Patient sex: F
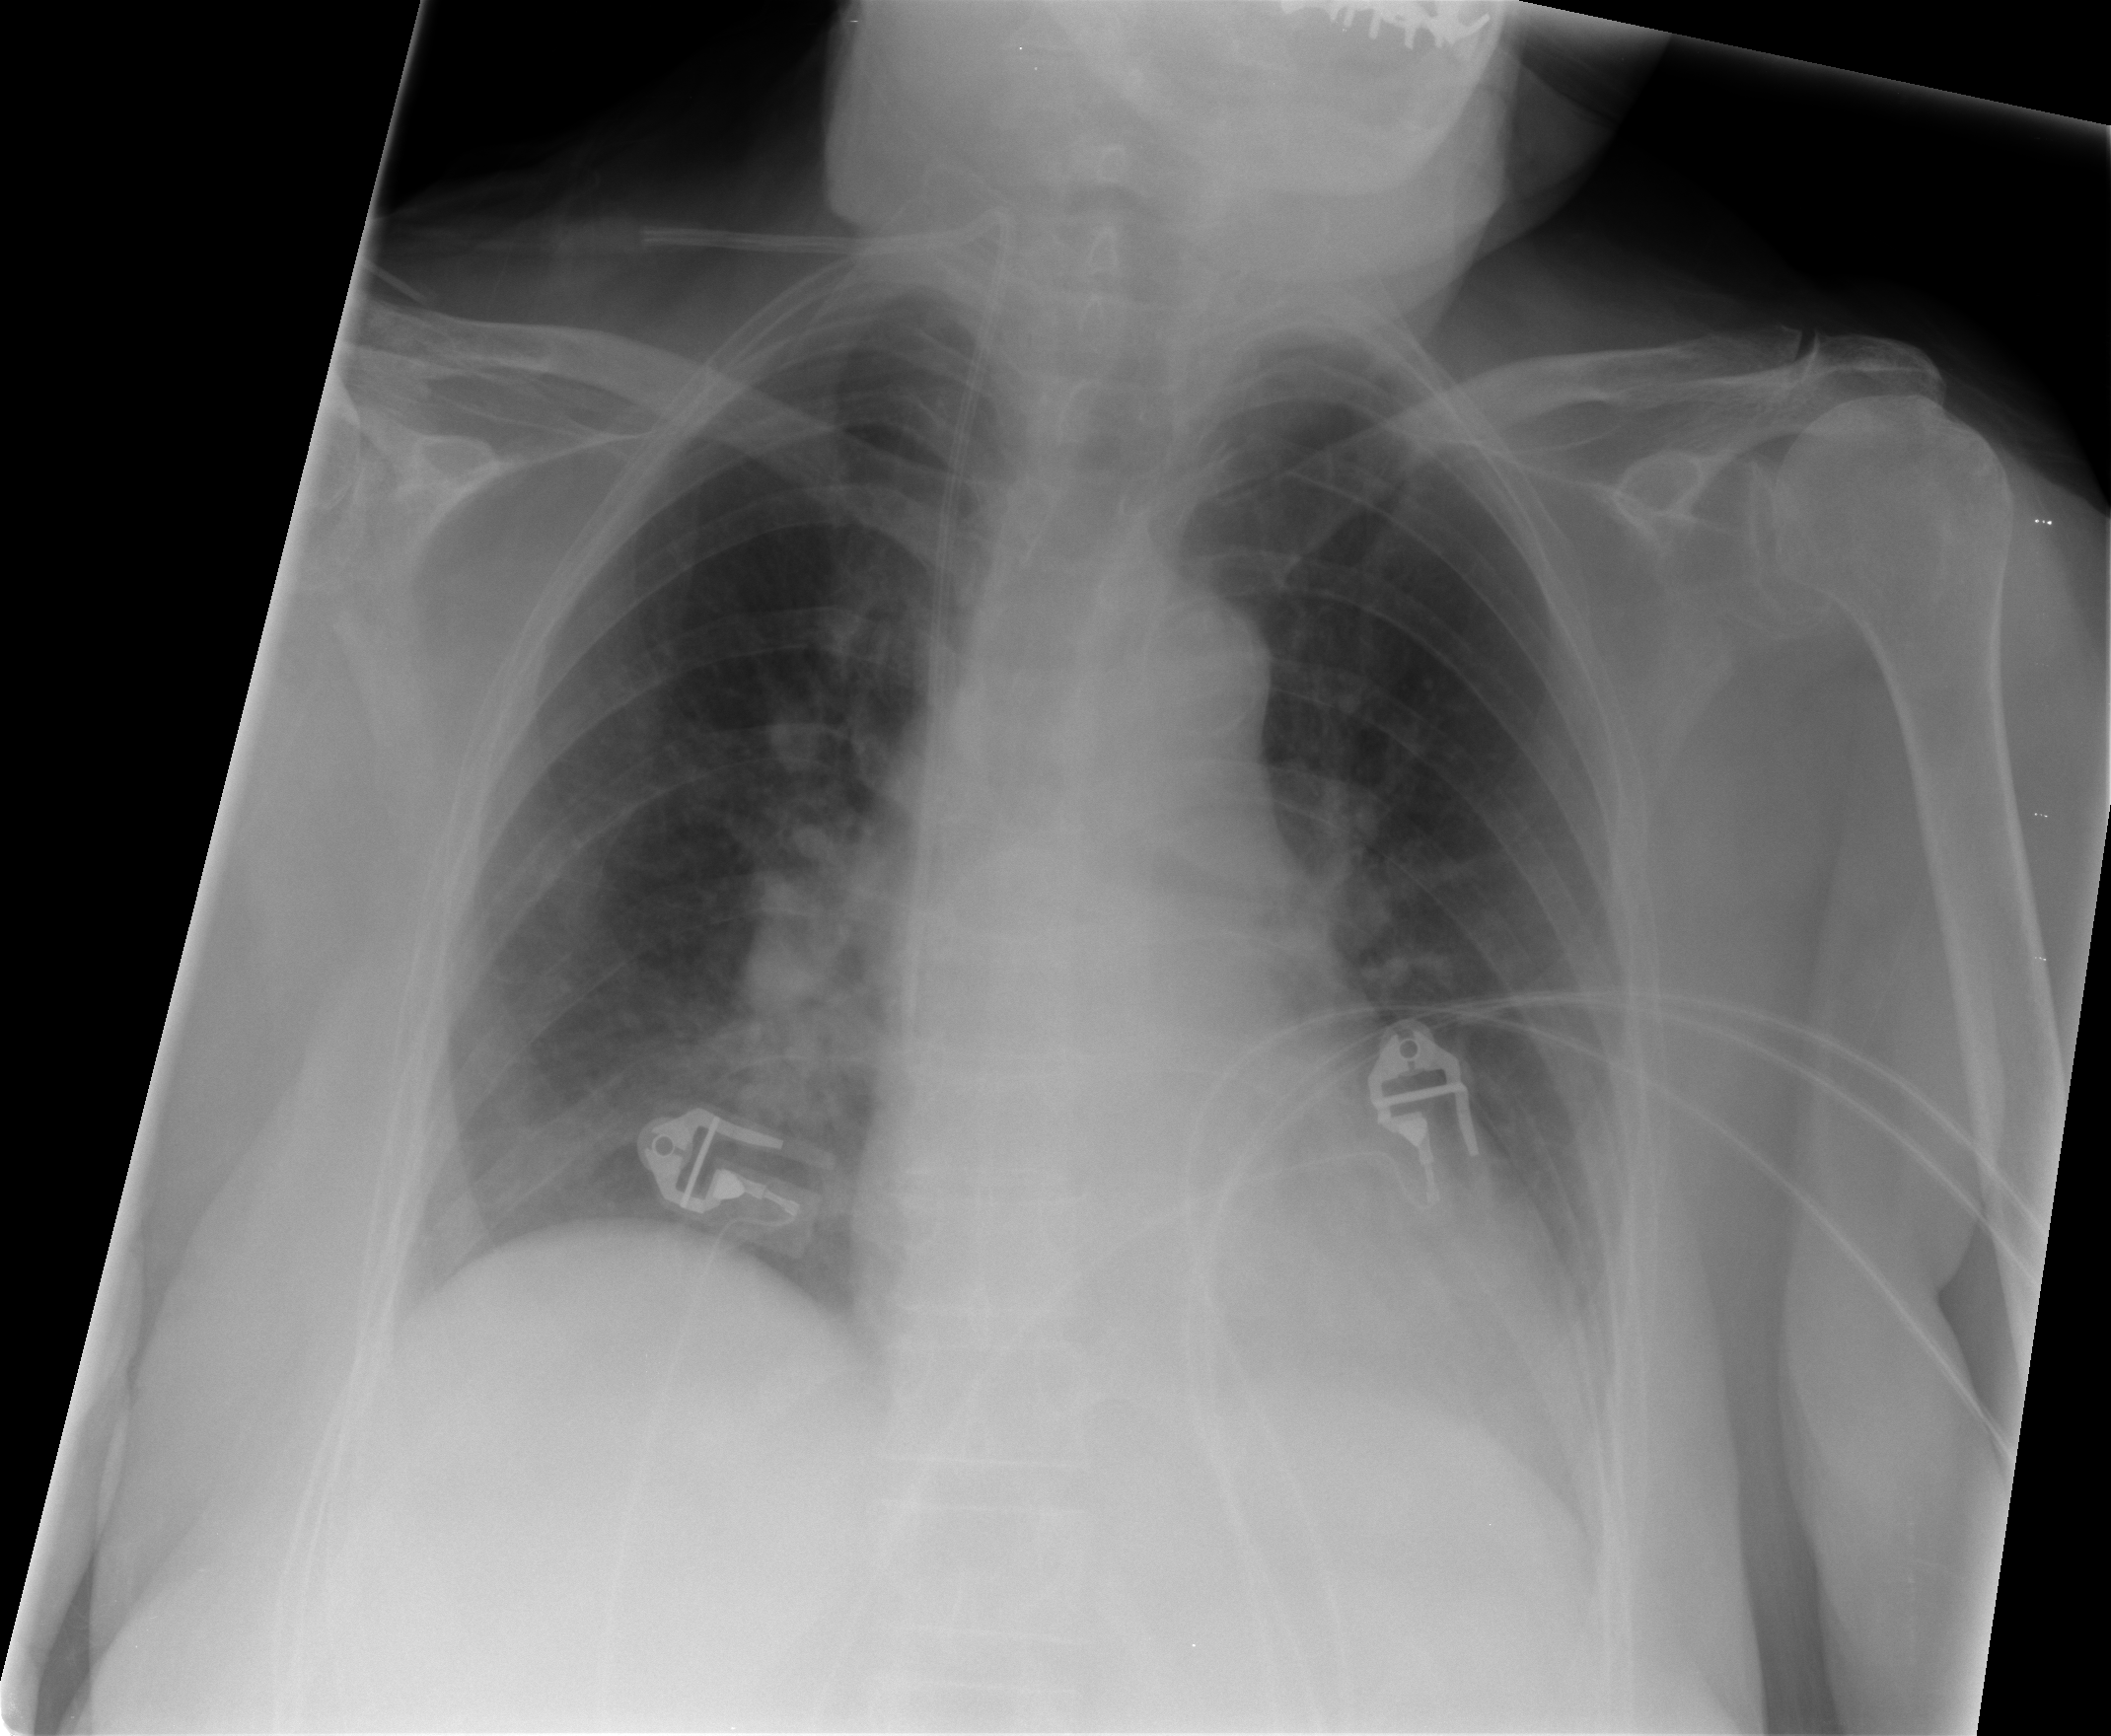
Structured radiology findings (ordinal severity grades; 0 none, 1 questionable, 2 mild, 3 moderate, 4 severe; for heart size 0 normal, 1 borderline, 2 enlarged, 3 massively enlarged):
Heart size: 1
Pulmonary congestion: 1
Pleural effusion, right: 0
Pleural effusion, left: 0
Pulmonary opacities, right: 1
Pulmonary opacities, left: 0
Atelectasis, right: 1
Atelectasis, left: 1